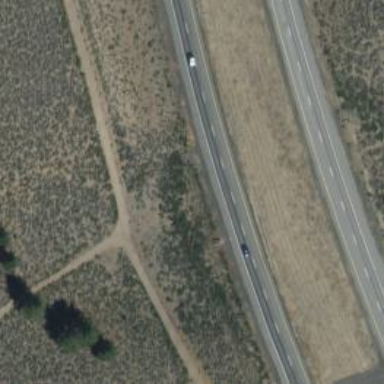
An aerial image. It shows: Asphalt trunk highway which is also expressway.